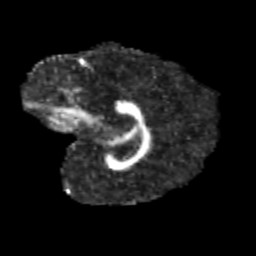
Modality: FA
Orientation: sagittal
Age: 11
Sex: male
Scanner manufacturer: siemens
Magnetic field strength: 3 T
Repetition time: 3.8 s
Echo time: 0.07 s